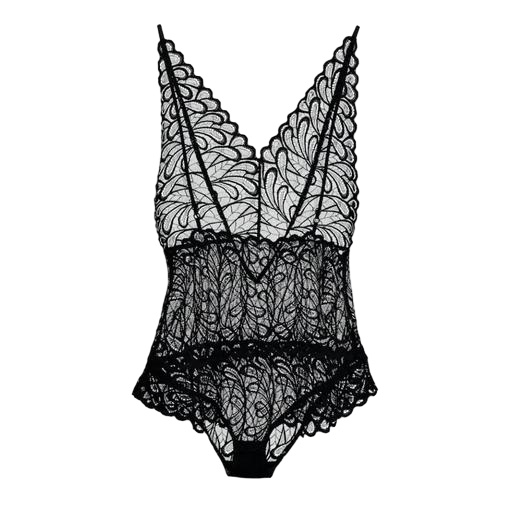
black plunge bodysuit, black lace cami, black dentelle lace-detail camisole, white background